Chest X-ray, AP view. Patient: 46 years old, sex M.
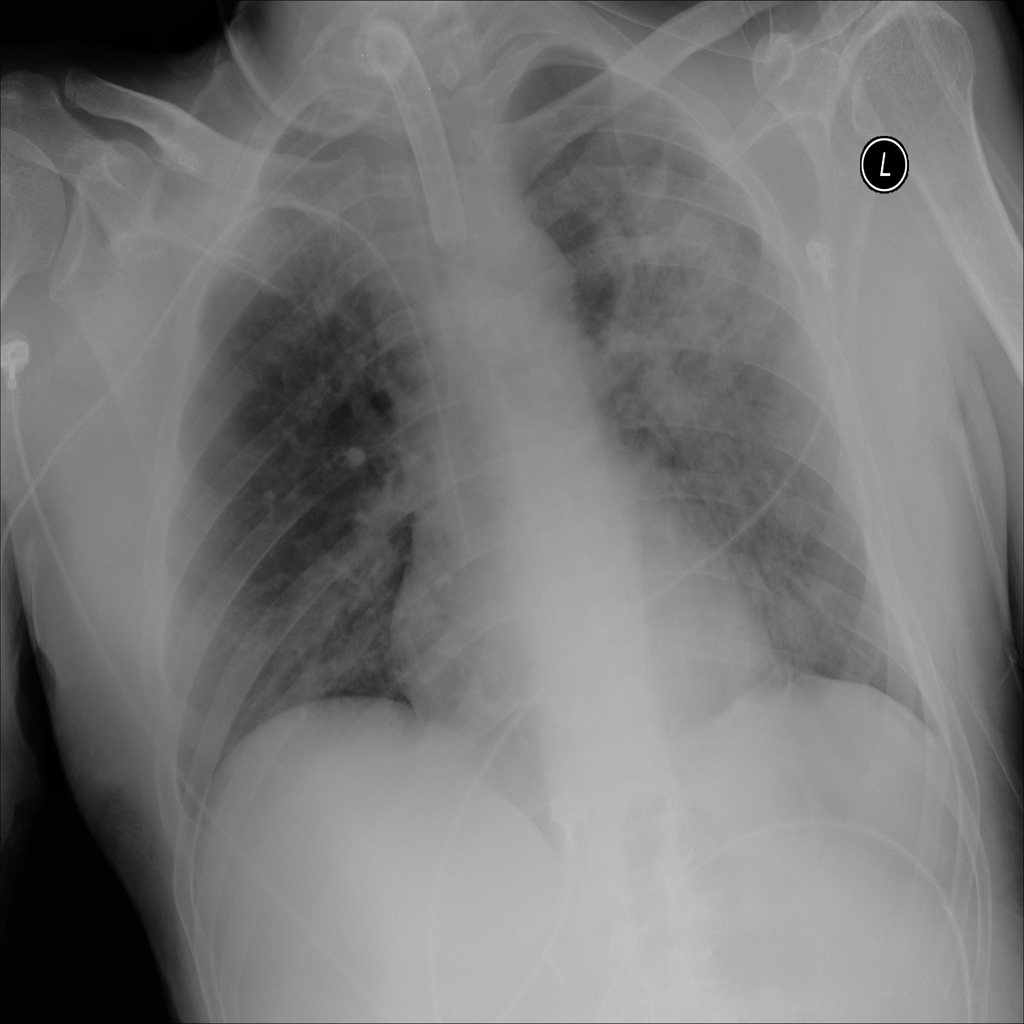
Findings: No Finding